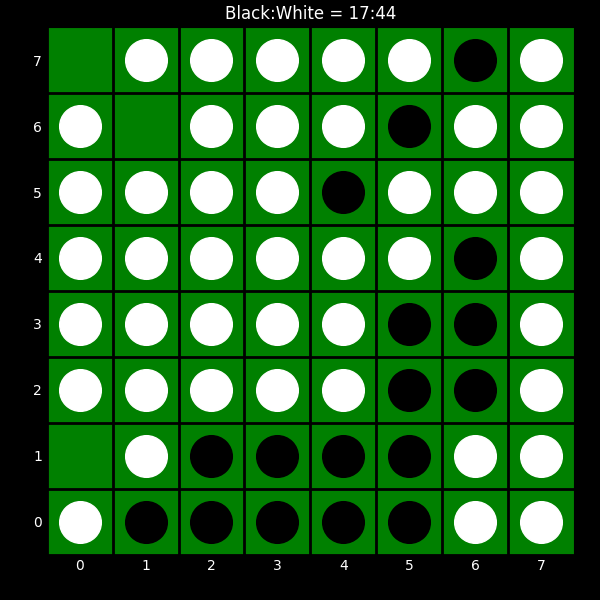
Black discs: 17
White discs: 44